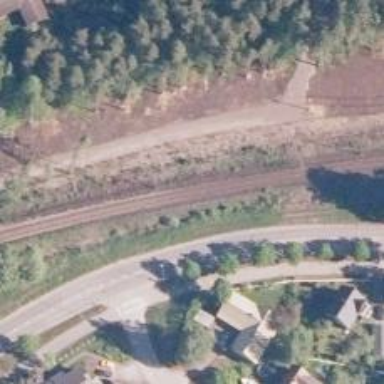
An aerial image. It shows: Balise along the railway.